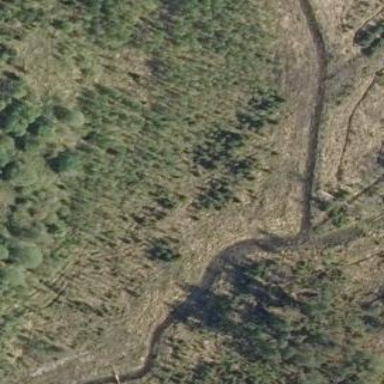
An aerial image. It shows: Scrub vegetation in area designated for logging.